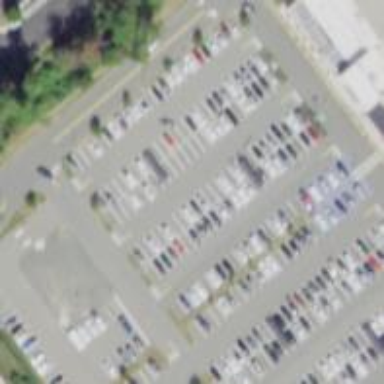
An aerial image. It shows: Trolley bay.